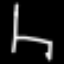
Label: chair